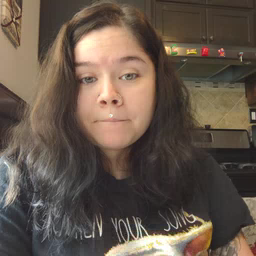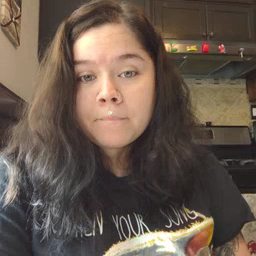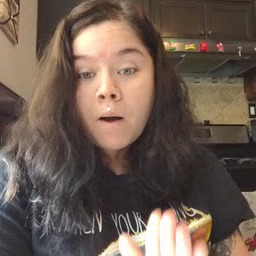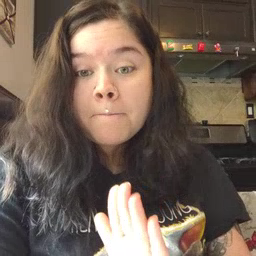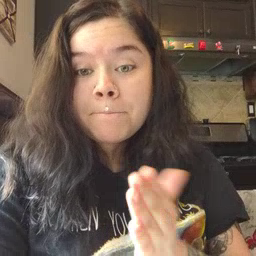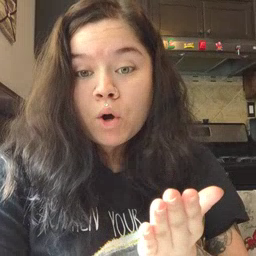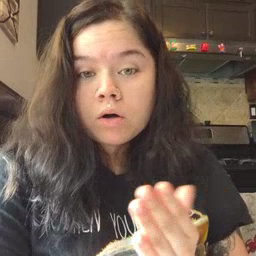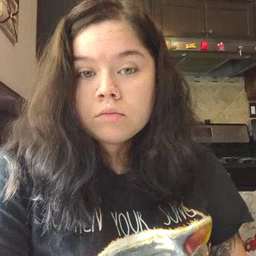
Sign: book